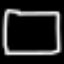
Label: square